Question: Count the number of objects in the diagram.
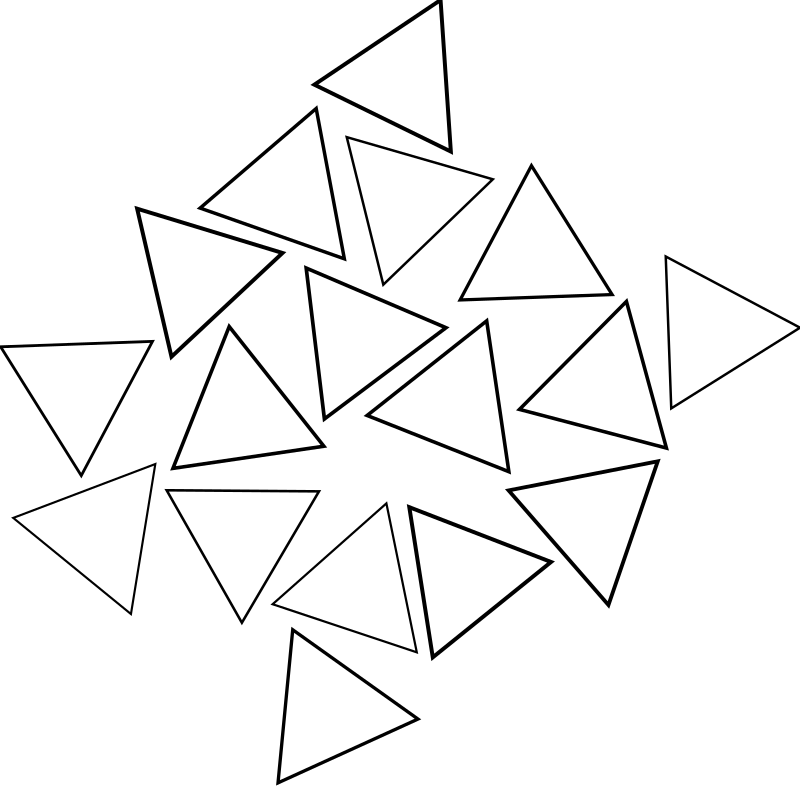
Answer: 17